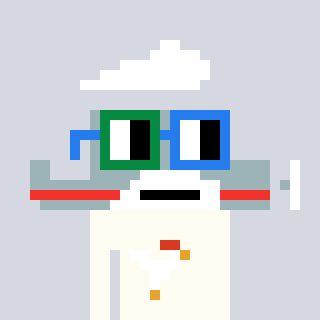
a pixel art character with square green and blue glasses, a plane-shaped head and a grayscale-colored body on a cool background